This plot shows a bearing's acceleration signal over time (raw waveform). Based on the visible evidence, which condition applies: normal, inner_race, outer_race, ball?
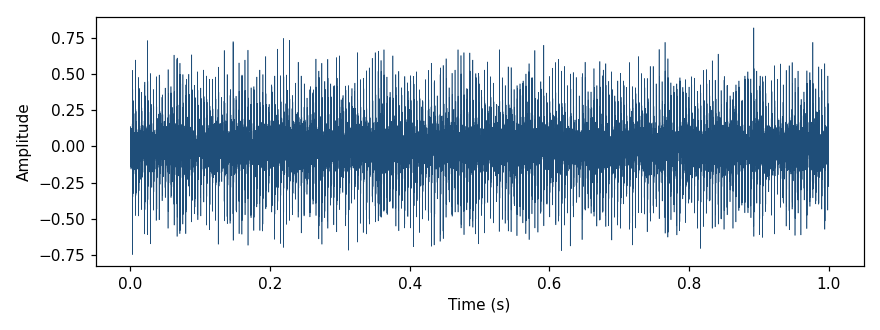
Answer: outer_race